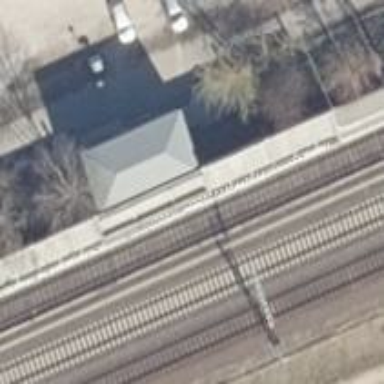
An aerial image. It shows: Light rail station categorized as level 5 halt.